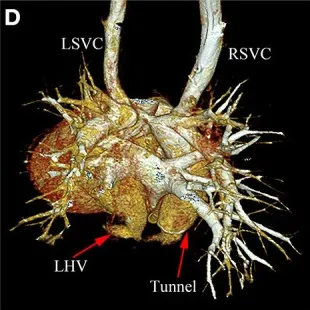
Cardiac CT image of anomalous left hepatic venous connection. (A-D) Postoperative CT image confirmed LHV came into the right atrium. LHV, left hepatic vein; DAO, descending aorta; RA, right atrium; RSVC, right superior vena cava; LSVC, left superior vena cava.
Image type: radiology (ct)